Interaction volume radius: 5 \u00c5
Interaction volume height: 15 \u00c5
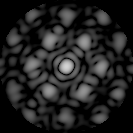
Disorder parameter: 0.4913